Question: I was using OpenSSL version 0.9.8h in an Android project. I update it to the 0.9.8.zf version but now it doesn't work.
The two functions that highlight the problem are 'initialize_client_ctx' and 'initialize_client_ctx'. When I call 'SSL_connect' I get an 'SSL_ERROR_SSL' error value. By checking details I retrieve a "bad packet length" error ('error:<PHONE>:SSL routines:SSL3_GET_SERVER_HELLO:bad packet length').
The point in the code is indicated in a comment. The code works well with the previous version. I attach also a Wireshark capture file. Any ideas?

'''
SSL_CTX *initialize_client_ctx(const char *keyfile, const char *certfile,
const char *password, int transport)
{
SSL_METHOD *meth = NULL;
X509 *cert = NULL;
SSL_CTX *ctx;
if (transport == IPPROTO_UDP) {
meth = DTLSv1_client_method();
} else if (transport == IPPROTO_TCP) {
meth = TLSv1_client_method();
} else {
return NULL;
}
ctx = SSL_CTX_new(meth);
if (ctx == NULL) {
//print ... Couldn't create SSL_CTX
return NULL;
}
if (password[0] != '') {
SSL_CTX_set_default_passwd_cb_userdata(ctx, (void *) password);
SSL_CTX_set_default_passwd_cb(ctx, password_cb);
}
if (tls_client_local_cn_name[0] != '') {
cert = _tls_set_certificate(ctx, tls_client_local_cn_name);
}
if (cert==NULL && certfile[0] != '') {
//print several warnings....
}
if (cert!=NULL)
{
X509_free(cert);
cert = NULL;
}
/* Load the CAs we trust */
{
char *caFile = 0, *caFolder = 0;
int fd = open(eXosip_tls_ctx_params.root_ca_cert, O_RDONLY);
if (fd >= 0) {
struct stat fileStat;
if (fstat(fd, &fileStat) < 0) {
} else {
if (S_ISDIR(fileStat.st_mode)) {
caFolder = eXosip_tls_ctx_params.root_ca_cert;
} else {
caFile = eXosip_tls_ctx_params.root_ca_cert;
}
}
close(fd);
}
{
int verify_mode = SSL_VERIFY_PEER;
SSL_CTX_set_verify(ctx, verify_mode, &verify_cb);
SSL_CTX_set_verify_depth(ctx, ex_verify_depth + 1);
}
}
SSL_CTX_set_options(ctx, SSL_OP_ALL | SSL_OP_NO_SSLv2 |
SSL_OP_NO_SESSION_RESUMPTION_ON_RENEGOTIATION |
SSL_OP_CIPHER_SERVER_PREFERENCE);
if(!SSL_CTX_set_cipher_list(ctx,"ALL")) {
//print ... set_cipher_list: cannot set anonymous DH cipher
SSL_CTX_free(ctx);
return NULL;
}
return ctx;
}
static int _tls_tl_ssl_connect_socket(struct socket_tab *sockinfo)
{
X509 *cert;
BIO *sbio;
int res;
if (sockinfo->ssl_ctx == NULL) {
sockinfo->ssl_ctx =
initialize_client_ctx(eXosip_tls_ctx_params.client.priv_key,
eXosip_tls_ctx_params.client.cert,
eXosip_tls_ctx_params.client.priv_key_pw,
IPPROTO_TCP);
sockinfo->ssl_conn = SSL_new(sockinfo->ssl_ctx);
if (sockinfo->ssl_conn == NULL) {
return -1;
}
sbio = BIO_new_socket(sockinfo->socket, BIO_NOCLOSE);
if (sbio == NULL) {
return -1;
}
SSL_set_bio(sockinfo->ssl_conn, sbio, sbio);
}
do {
struct timeval tv;
int fd;
fd_set readfds;
res = SSL_connect(sockinfo->ssl_conn);
res = SSL_get_error(sockinfo->ssl_conn, res);
if (res == SSL_ERROR_NONE) {
//printf... SSL_connect succeeded
break;
}
if (res != SSL_ERROR_WANT_READ && res != SSL_ERROR_WANT_WRITE) {
//<-- here there is a problem res == SSL_ERROR_SSL
//print ERR_reason_error_string(ERR_get_error()));
//print ERR_error_string(ERR_get_error(), NULL));
return -1;
}
tv.tv_sec = SOCKET_TIMEOUT / 1000;
tv.tv_usec = (SOCKET_TIMEOUT % 1000) * 1000;
//retry the connection
fd = SSL_get_fd(sockinfo->ssl_conn);
FD_ZERO(&readfds);
FD_SET(fd, &readfds);
res = select(fd + 1, &readfds, NULL, NULL, &tv);
if (res < 0) {
//print error
return -1;
} else if (res > 0) {
//print...connetrion done!
} else {
//socket timeout, no data to read
return 1;
}
} while (!SSL_is_init_finished(sockinfo->ssl_conn));
if (SSL_is_init_finished(sockinfo->ssl_conn)) {
//print.. SSL_is_init_finished done
} else {
//print.. failed
}
cert = SSL_get_peer_certificate(sockinfo->ssl_conn);
if (cert != 0) {
int cert_err;
tls_dump_cert_info("tls_connect: remote certificate: ", cert);
cert_err = SSL_get_verify_result(sockinfo->ssl_conn);
if (cert_err != X509_V_OK) {
//print... Failed to verify remote certificate
tls_dump_verification_failure(cert_err);
if (eXosip_tls_ctx_params.server.cert[0] != '') {
X509_free(cert);
return -1;
} else if (cert_err != X509_V_ERR_DEPTH_ZERO_SELF_SIGNED_CERT
&& cert_err != X509_V_ERR_SELF_SIGNED_CERT_IN_CHAIN
&& cert_err != X509_V_ERR_CRL_HAS_EXPIRED
&& cert_err != X509_V_ERR_CERT_HAS_EXPIRED
&& cert_err != X509_V_ERR_CERT_REVOKED
&& cert_err != X509_V_ERR_CERT_UNTRUSTED
&& cert_err != X509_V_ERR_CERT_REJECTED) {
X509_free(cert);
return -1;
}
}
X509_free(cert);
} else {
//print .. No certificate received
/* X509_free is not necessary because no cert-object was created -> cert == NULL */
if (eXosip_tls_ctx_params.server.cert[0] == '') {
#ifdef ENABLE_ADH
/* how can we guess a user want ADH... specific APIs.. */
sockinfo->ssl_state = 3;
return 0;
#endif
}
return -1;
}
sockinfo->ssl_state = 3;
return 0;
}
'''
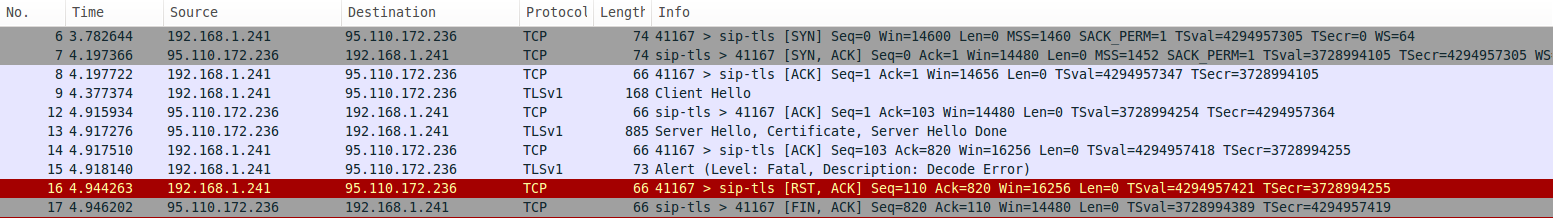
Answer: Thanks to Eric Tsui that helps me to figure out the problem. The 'hello' that I receive from the server in the handshake has zero length. To solve this I modified the file openssl/ssl/s3_clnt.c in the following way (toggling off the length control):
'''
diff -ur ./s3_clnt.c ./original/s3_clnt.c
--- submodules/externals/openssl/ssl/s3_clnt.c 2015-06-29 14:59:56.723462992 +0200
+++ ../../opensslOrig/s3_clnt.c 2015-06-29 15:00:22.487464221 +0200
@@ -868,12 +868,14 @@
}
#endif
+#ifndef OPENSSL_NO_TLSEXT
if (p != (d + n)) {
/* wrong packet length */
al = SSL_AD_DECODE_ERROR;
SSLerr(SSL_F_SSL3_GET_SERVER_HELLO, SSL_R_BAD_PACKET_LENGTH);
goto f_err;
}
+#endif
return (1);
f_err:
'''